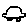
Label: car